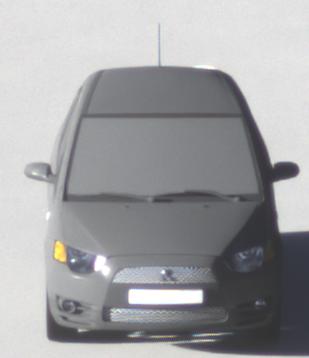
Make: Mitsubishi
Model: Colt 1.1
Detailed model: Colt (VI)
Model produced from: 2008/11
Model produced until: 2010/10
Doors: 3
Color: gray
Road condition: dry road
Daytime: sunrise or sunset
Contrast: medium contrast